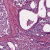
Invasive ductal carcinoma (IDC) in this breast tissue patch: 0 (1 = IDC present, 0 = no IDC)